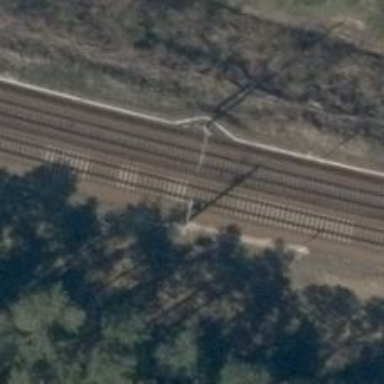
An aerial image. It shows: Milestone along the railway track with catenary mast.